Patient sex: F
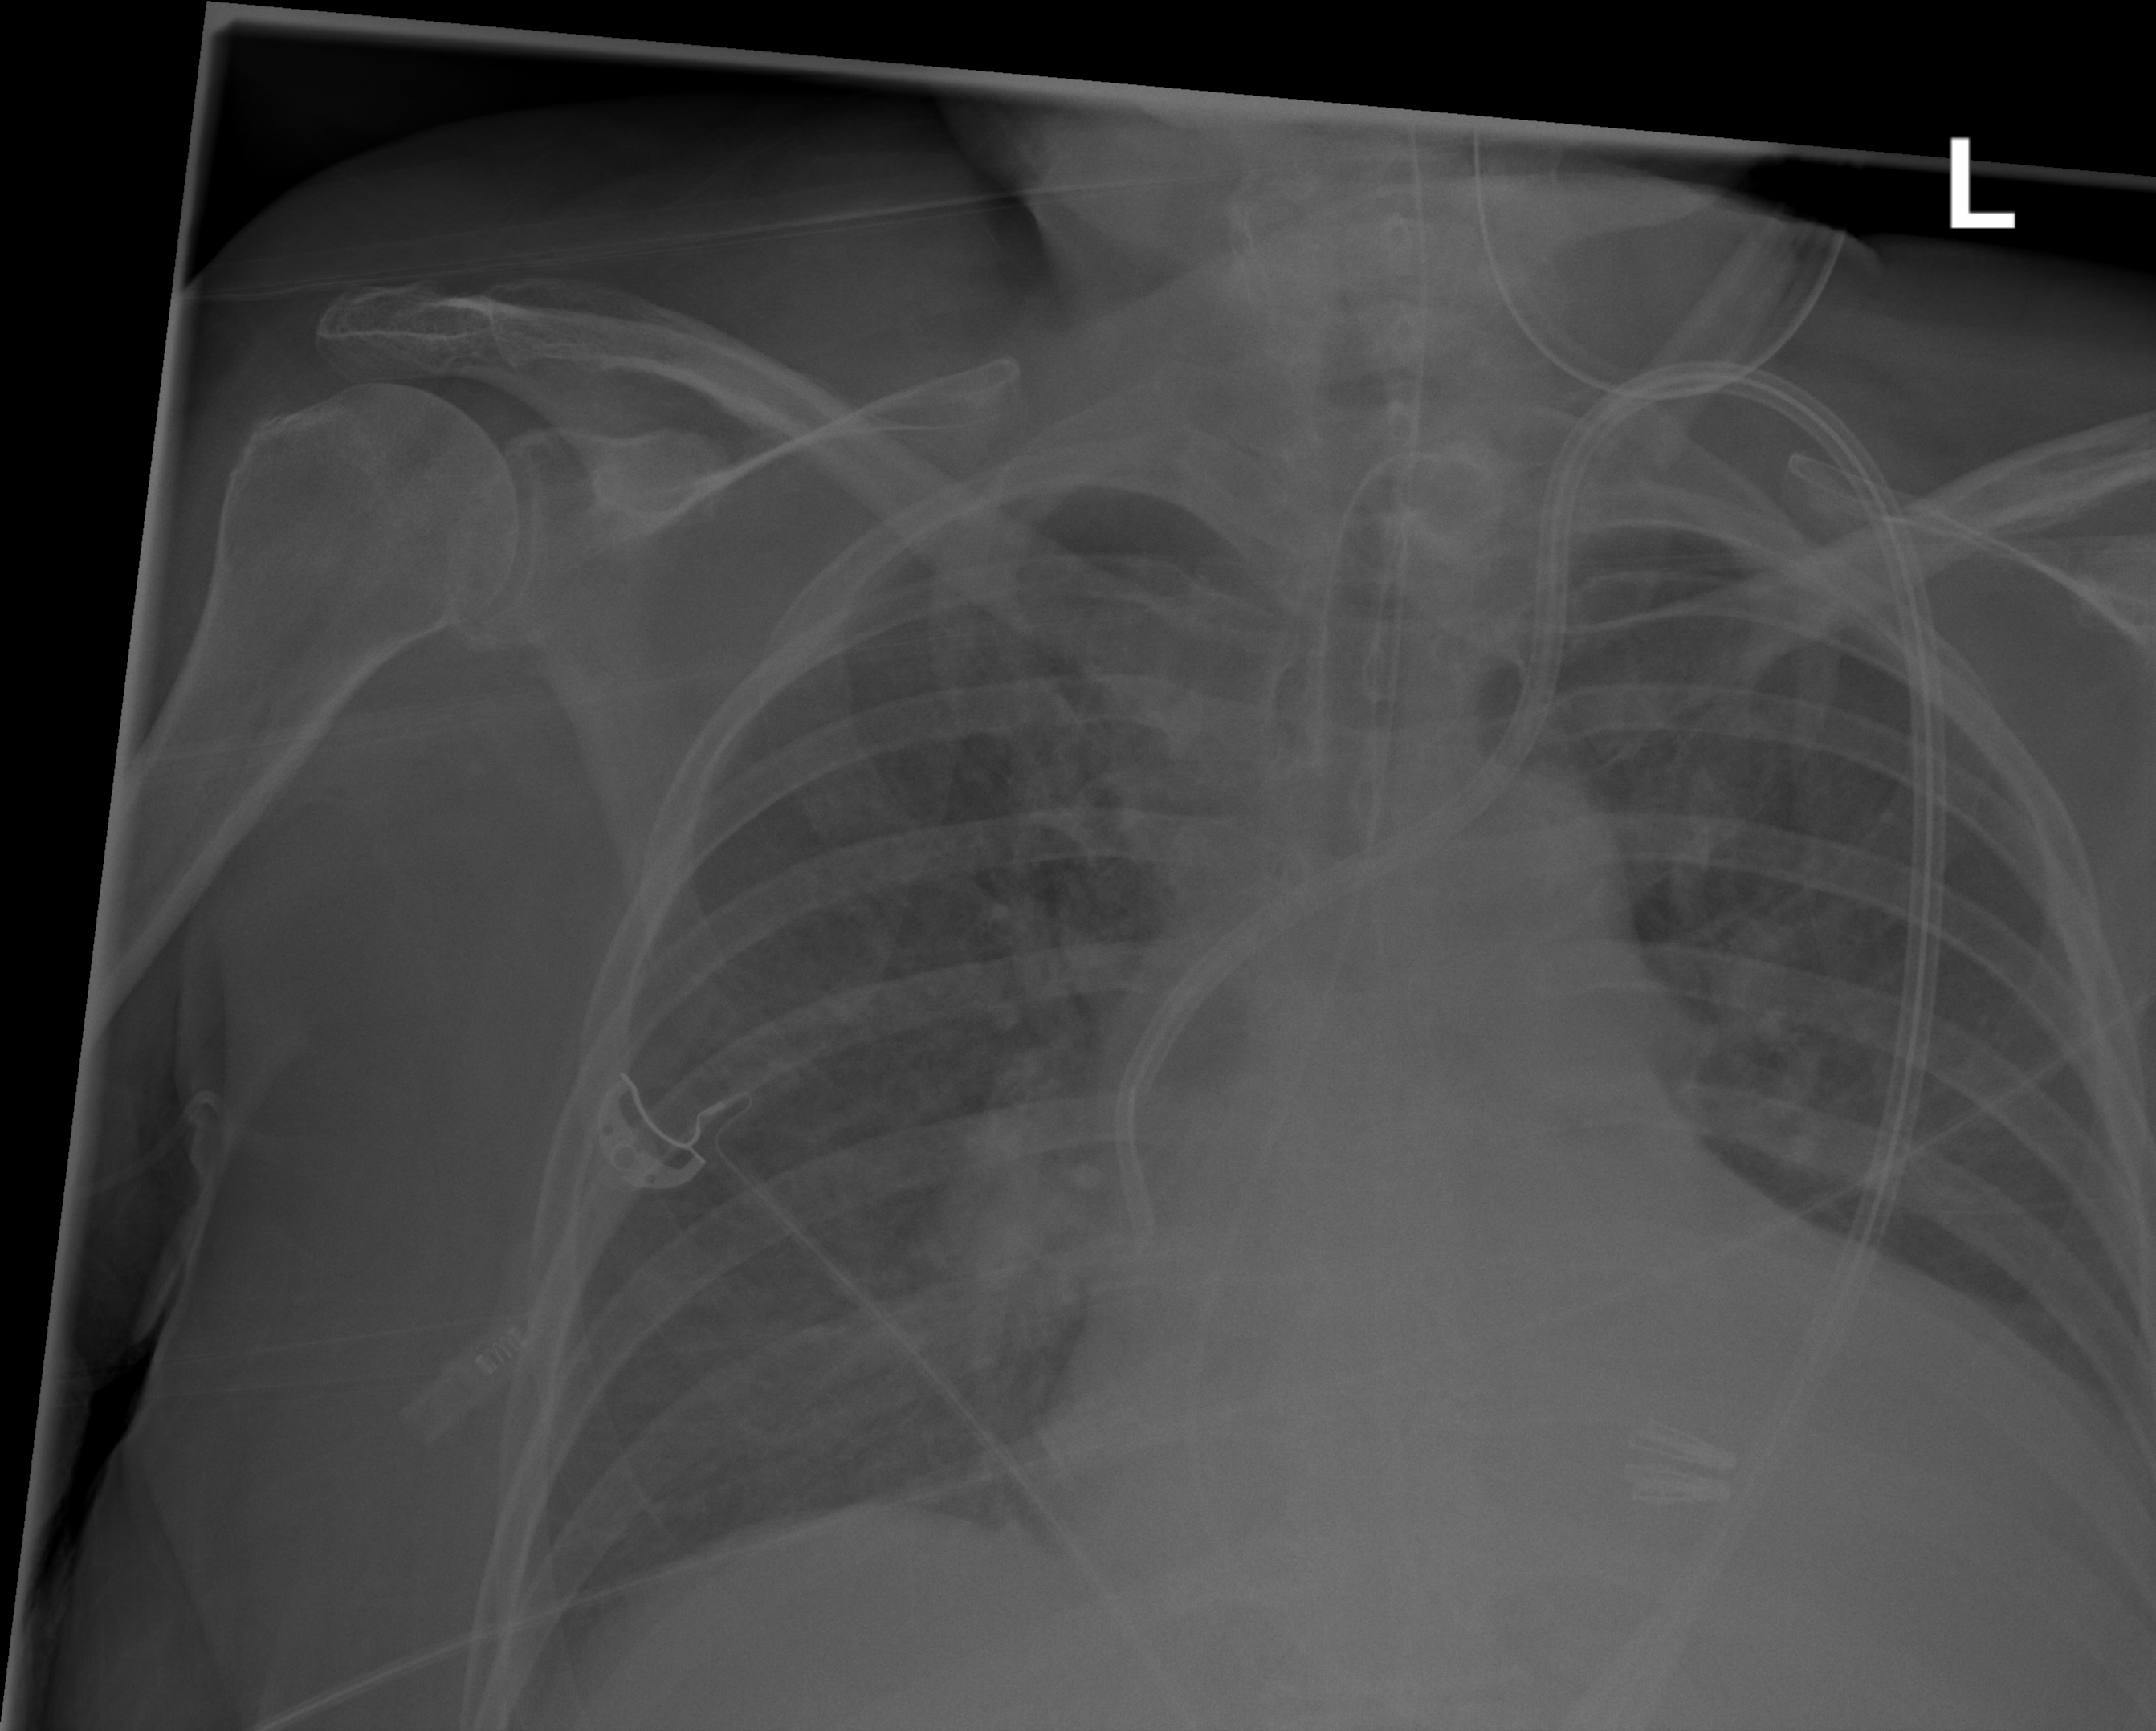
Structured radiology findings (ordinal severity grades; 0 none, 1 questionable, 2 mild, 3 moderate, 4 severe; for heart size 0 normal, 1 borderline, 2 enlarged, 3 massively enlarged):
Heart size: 2
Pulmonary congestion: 2
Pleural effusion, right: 0
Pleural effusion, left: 2
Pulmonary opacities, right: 0
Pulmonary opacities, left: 0
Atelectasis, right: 1
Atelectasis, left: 2